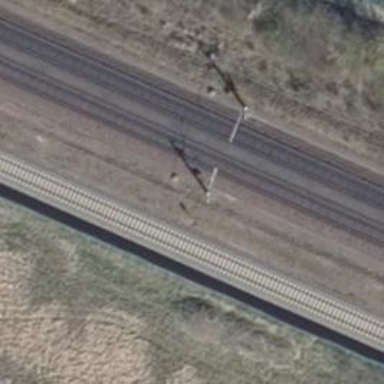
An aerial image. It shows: Solitary milestone along the railway.